The image folds the raw vibration samples of a bearing signal into a 2-D grayscale square (signal-to-image encoding). Classify the bearing condition as one of: normal, inner_race, outer_race, ball.
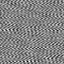
Answer: ball